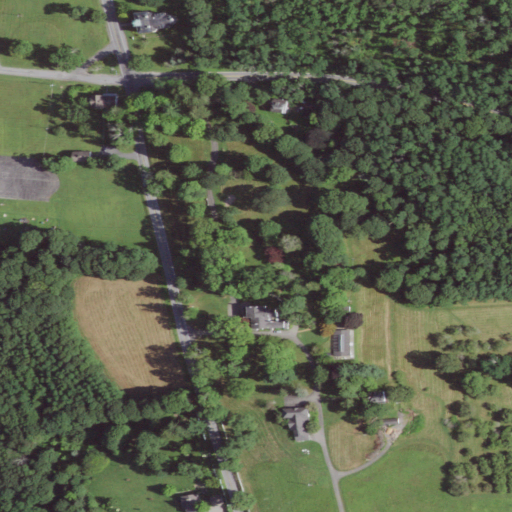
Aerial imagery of mountain in New York named Mizzen Top containing deciduous forest, open development, pasture, grassland, mixed forest, low intensity development, and medium intensity development